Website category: jobs
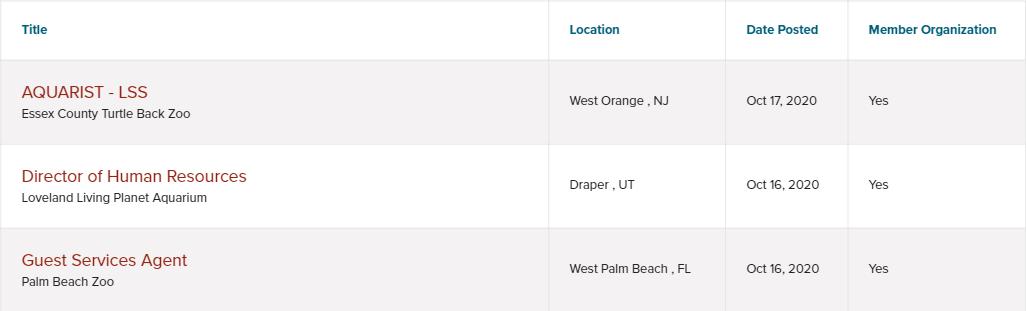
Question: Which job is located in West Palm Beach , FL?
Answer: Guest Services Agent

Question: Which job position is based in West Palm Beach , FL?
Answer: Guest Services Agent

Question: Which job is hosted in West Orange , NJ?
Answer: AQUARIST - LSS

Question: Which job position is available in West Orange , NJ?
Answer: AQUARIST - LSS

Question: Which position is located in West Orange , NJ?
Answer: AQUARIST - LSS

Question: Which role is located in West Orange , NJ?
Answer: AQUARIST - LSS

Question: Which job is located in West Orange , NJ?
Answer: AQUARIST - LSS

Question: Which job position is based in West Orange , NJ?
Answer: AQUARIST - LSS

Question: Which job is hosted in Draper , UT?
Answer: Director of Human Resources

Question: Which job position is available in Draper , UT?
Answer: Director of Human Resources

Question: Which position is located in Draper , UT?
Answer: Director of Human Resources

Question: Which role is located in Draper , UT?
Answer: Director of Human Resources

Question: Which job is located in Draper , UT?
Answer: Director of Human Resources

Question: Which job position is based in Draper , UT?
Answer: Director of Human Resources